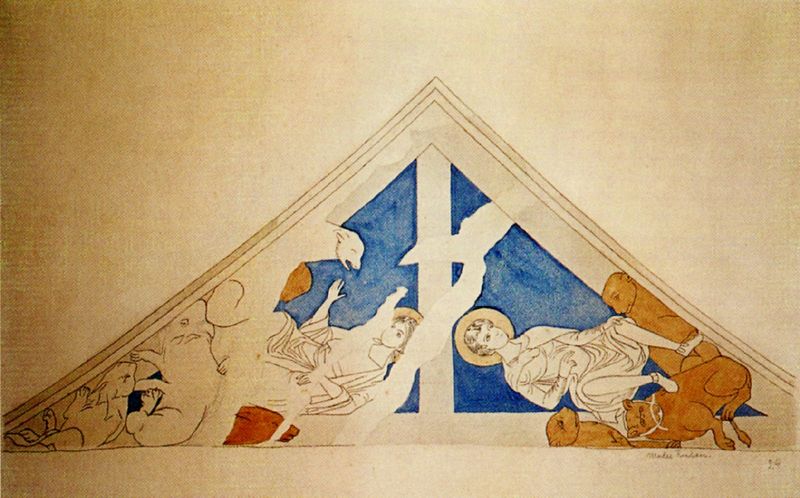
Titel: Der Romanische Kapitelsaal der Abtei Brauweiler
Standort: Brauweiler (EU - D - NRW)
Schlagwörter: blau, mann, dreieck, gelb, menschen, mädchen, sitzen, ausschnitt, fenster, frau, orange, pfeiler, skizze, zeichnung, dach, hunde, rot, tiere, signatur, gewand, engel, papier, liegen, zwei, schuhe, streifen, junge, liegend, lamm, druck, entwurf, zwickel, ecken, geometrisch, mittel, heiligenschein, löwen, fall, fabelwesen, heilige, katzen, david, schafe, ungeheuer, sakral, handschrift, bleu, beschädigt, evangelisten, manuskript